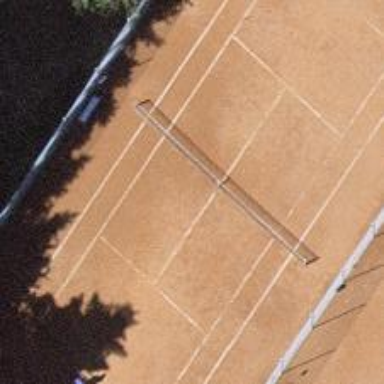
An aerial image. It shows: Tennis court on pitch.